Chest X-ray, AP view. Patient: 20 years old, sex M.
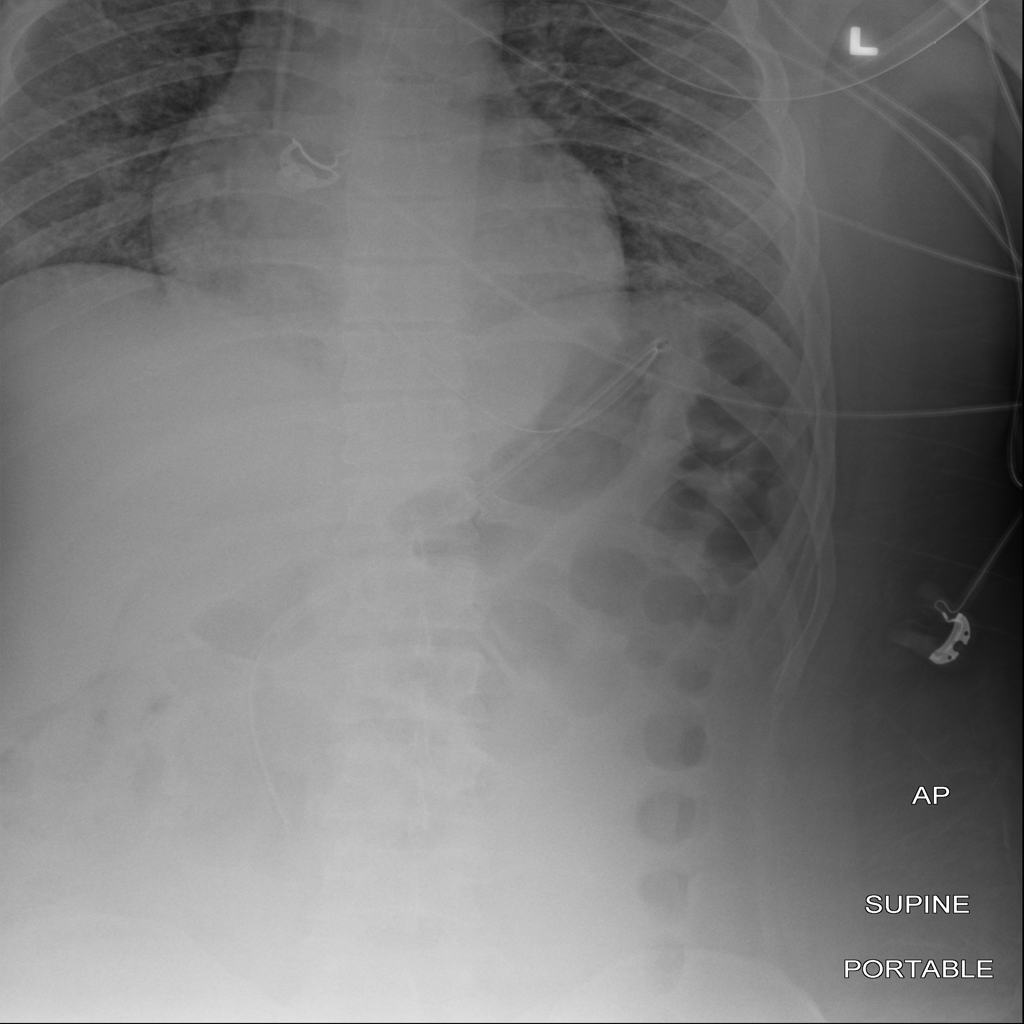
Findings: No Finding